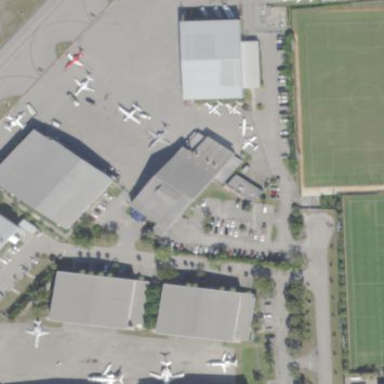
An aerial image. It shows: Hangar located at airport.